Question: I'm having a number of slow prefetch queries in LLBL. Here's a simplified version of the generated SQL:
'''
SELECT DISTINCT
Column1
FROM
Table1
WHERE
Table1.Table2ID IN
(
SELECT Table2.Table2ID AS Table2ID
FROM
Table2
INNER JOIN Table1 ON Table2.Table2ID=Table1.Table2ID
INNER JOIN
(
SELECT DISTINCT
Table1.Table2ID AS Table2ID,
MAX(Table1.EffectiveDate) AS EffectiveDate
FROM Table1
WHERE Table1.EffectiveDate <= '2012-01-03 00:00:00:000'
GROUP BY Table1.Table2ID
) MaxEffective
ON
MaxEffective.Table2ID = Table1.Table2ID
AND MaxEffective.EffectiveDate = Table1.EffectiveDate
)
'''
What I'm finding is that the subquery executes fast and if I replace that subquery with the actual results, the outer query is fast. But together, they are slow.
I have ran the Database Engine Tuning Adviser which helped a bit, but it's still quite slow.
I'm not very skilled in understanding the execution plans, but it appears the vast majority of time is spent doing an index seek on Table1.
I expected this to run faster since it's a non-correlated subquery. Is there something I'm just not seeing?
If it were just straight SQL, I'd rewrite the query and do a join, but I'm pretty much stuck with LLBL. Are there any settings I can use to force it to do a join? Is there a reason SQL Server isn't generating the same execution plan as it does for a join?
Edit for actual query...
'''
SELECT DISTINCT
ResidentialComponentValues.ResidentialComponentValueID AS ResidentialComponentValueId,
ResidentialComponentValues.ResidentialComponentTypeID AS ResidentialComponentTypeId,
ResidentialComponentValues.Value,
ResidentialComponentValues.Story,
ResidentialComponentValues.LastUpdated,
ResidentialComponentValues.LastUpdatedBy,
ResidentialComponentValues.ConcurrencyTimestamp,
ResidentialComponentValues.EffectiveDate,
ResidentialComponentValues.DefaultQuantity
FROM
ResidentialComponentValues
WHERE
ResidentialComponentValues.ResidentialComponentTypeID IN
(
SELECT ResidentialComponentTypes.ResidentialComponentTypeID AS ResidentialComponentTypeId
FROM
ResidentialComponentTypes INNER JOIN ResidentialComponentValues
ON ResidentialComponentTypes.ResidentialComponentTypeID=ResidentialComponentValues.ResidentialComponentTypeID
INNER JOIN
(
SELECT DISTINCT
ResidentialComponentValues.ResidentialComponentTypeID AS ResidentialComponentTypeId,
MAX(ResidentialComponentValues.EffectiveDate) AS EffectiveDate
FROM ResidentialComponentValues
WHERE ResidentialComponentValues.EffectiveDate <= '2012-01-03 00:00:00:000'
GROUP BY ResidentialComponentValues.ResidentialComponentTypeID
) LPA_E1
ON
LPA_E1.ResidentialComponentTypeId = ResidentialComponentValues.ResidentialComponentTypeID
AND LPA_E1.EffectiveDate = ResidentialComponentValues.EffectiveDate
)
'''
Edit for create statements:
'''
/****** Object: Table [dbo].[ResidentialComponentTypes] Script Date: 01/03/2012 13:49:06 ******/
SET ANSI_NULLS ON
GO
SET QUOTED_IDENTIFIER ON
GO
SET ANSI_PADDING ON
GO
CREATE TABLE [dbo].[ResidentialComponentTypes](
[ResidentialComponentTypeID] [int] IDENTITY(1,1) NOT NULL,
<URL> NOT NULL,
[LastUpdated] [datetime] NOT NULL,
<URL> NOT NULL,
[ConcurrencyTimestamp] [timestamp] NOT NULL,
[Active] [bit] NOT NULL,
CONSTRAINT [PK_ResidentialComponentTypes] PRIMARY KEY CLUSTERED
(
[ResidentialComponentTypeID] ASC
)WITH (PAD_INDEX = OFF, STATISTICS_NORECOMPUTE = OFF, IGNORE_DUP_KEY = OFF, ALLOW_ROW_LOCKS = ON, ALLOW_PAGE_LOCKS = ON) ON [PRIMARY]
) ON [PRIMARY]
GO
SET ANSI_PADDING OFF
GO
/****** Object: Table [dbo].[ResidentialComponentValues] Script Date: 01/03/2012 13:49:06 ******/
SET ANSI_NULLS ON
GO
SET QUOTED_IDENTIFIER ON
GO
SET ANSI_PADDING ON
GO
CREATE TABLE [dbo].[ResidentialComponentValues](
[ResidentialComponentValueID] [int] IDENTITY(1,1) NOT NULL,
[ResidentialComponentTypeID] [int] NOT NULL,
<URL> NOT NULL,
<URL> NOT NULL,
[LastUpdated] [datetime] NOT NULL,
<URL> NOT NULL,
[ConcurrencyTimestamp] [timestamp] NOT NULL,
[EffectiveDate] [datetime] NOT NULL,
[DefaultQuantity] [int] NOT NULL,
CONSTRAINT [PK_ResidentialComponentPrices] PRIMARY KEY CLUSTERED
(
[ResidentialComponentValueID] ASC
)WITH (PAD_INDEX = OFF, STATISTICS_NORECOMPUTE = OFF, IGNORE_DUP_KEY = OFF, ALLOW_ROW_LOCKS = ON, ALLOW_PAGE_LOCKS = ON) ON [PRIMARY]
) ON [PRIMARY]
GO
SET ANSI_PADDING OFF
GO
CREATE NONCLUSTERED INDEX [_dta_index_ResidentialComponentValues_71_56543435__K1] ON [dbo].[ResidentialComponentValues]
(
[ResidentialComponentValueID] ASC
)WITH (PAD_INDEX = OFF, STATISTICS_NORECOMPUTE = OFF, SORT_IN_TEMPDB = OFF, IGNORE_DUP_KEY = OFF, DROP_EXISTING = OFF, ONLINE = OFF, ALLOW_ROW_LOCKS = ON, ALLOW_PAGE_LOCKS = ON) ON [PRIMARY]
GO
CREATE NONCLUSTERED INDEX [_dta_index_ResidentialComponentValues_71_56543435__K1_2_3_4_5_6_7_8_9] ON [dbo].[ResidentialComponentValues]
(
[ResidentialComponentValueID] ASC
)
INCLUDE ( [ResidentialComponentTypeID],
[Value],
[Story],
[LastUpdated],
[LastUpdatedBy],
[ConcurrencyTimestamp],
[EffectiveDate],
[DefaultQuantity]) WITH (PAD_INDEX = OFF, STATISTICS_NORECOMPUTE = OFF, SORT_IN_TEMPDB = OFF, IGNORE_DUP_KEY = OFF, DROP_EXISTING = OFF, ONLINE = OFF, ALLOW_ROW_LOCKS = ON, ALLOW_PAGE_LOCKS = ON) ON [PRIMARY]
GO
CREATE NONCLUSTERED INDEX [_dta_index_ResidentialComponentValues_71_56543435__K2_K1] ON [dbo].[ResidentialComponentValues]
(
[ResidentialComponentTypeID] ASC,
[ResidentialComponentValueID] ASC
)WITH (PAD_INDEX = OFF, STATISTICS_NORECOMPUTE = OFF, SORT_IN_TEMPDB = OFF, IGNORE_DUP_KEY = OFF, DROP_EXISTING = OFF, ONLINE = OFF, ALLOW_ROW_LOCKS = ON, ALLOW_PAGE_LOCKS = ON) ON [PRIMARY]
GO
CREATE NONCLUSTERED INDEX [_dta_index_ResidentialComponentValues_71_56543435__K2_K8_K1] ON [dbo].[ResidentialComponentValues]
(
[ResidentialComponentTypeID] ASC,
[EffectiveDate] ASC,
[ResidentialComponentValueID] ASC
)WITH (PAD_INDEX = OFF, STATISTICS_NORECOMPUTE = OFF, SORT_IN_TEMPDB = OFF, IGNORE_DUP_KEY = OFF, DROP_EXISTING = OFF, ONLINE = OFF, ALLOW_ROW_LOCKS = ON, ALLOW_PAGE_LOCKS = ON) ON [PRIMARY]
GO
CREATE NONCLUSTERED INDEX [_dta_index_ResidentialComponentValues_71_56543435__K2_K8_K1_3_4_5_6_7_9] ON [dbo].[ResidentialComponentValues]
(
[ResidentialComponentTypeID] ASC,
[EffectiveDate] ASC,
[ResidentialComponentValueID] ASC
)
INCLUDE ( [Value],
[Story],
[LastUpdated],
[LastUpdatedBy],
[ConcurrencyTimestamp],
[DefaultQuantity]) WITH (PAD_INDEX = OFF, STATISTICS_NORECOMPUTE = OFF, SORT_IN_TEMPDB = OFF, IGNORE_DUP_KEY = OFF, DROP_EXISTING = OFF, ONLINE = OFF, ALLOW_ROW_LOCKS = ON, ALLOW_PAGE_LOCKS = ON) ON [PRIMARY]
GO
/****** Object: ForeignKey [FK_ResidentialComponentValues_ResidentialComponentTypes] Script Date: 01/03/2012 13:49:06 ******/
ALTER TABLE [dbo].[ResidentialComponentValues] WITH CHECK ADD CONSTRAINT [FK_ResidentialComponentValues_ResidentialComponentTypes] FOREIGN KEY([ResidentialComponentTypeID])
REFERENCES [dbo].[ResidentialComponentTypes] ([ResidentialComponentTypeID])
GO
ALTER TABLE [dbo].[ResidentialComponentValues] CHECK CONSTRAINT [FK_ResidentialComponentValues_ResidentialComponentTypes]
GO
'''

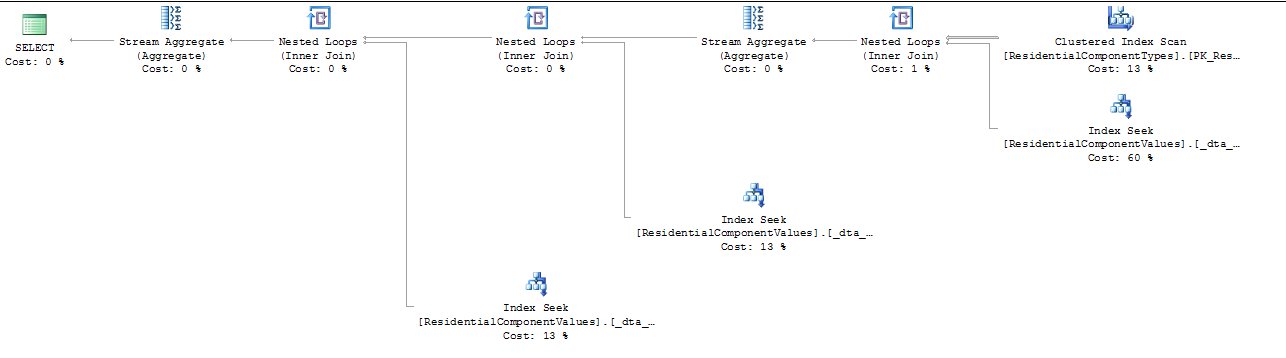
Answer: It's not clear to me from reading your queries what you're actually trying to achieve. Is your outer query trying to select only the most recently effective ResidentialComponentValues records for each ResidentialComponentType?
The 'DISTINCT' on the inner-most query seems unnecessary and may cause the database some difficulty in optimizing the query. You're only selecting 2 columns, and you are grouping by one and aggregating the other, therefore I'm sure that the results will already be distinct. You're not helping the database execute this query more efficiently by specifying 'DISTINCT', though perhaps the query optimizer would ignore it.
Similarly, the first 'INNER JOIN' to ResidentialComponentValues on the inner query seems like it is unnecessary.
The 'ON' condition for your second 'INNER JOIN' in your subquery (shown below) confuses me. It seems like this is simply joining your LPA_E1 result with the ResidentialComponentValues table from the first 'INNER JOIN' in your subquery, but I think what you're really trying to do is join it with the ResidentialComponentValues table from the outer query.
'''
ON
LPA_E1.ResidentialComponentTypeId = ResidentialComponentValues.ResidentialComponentTypeID
AND LPA_E1.EffectiveDate = ResidentialComponentValues.EffectiveDate
'''
---
My guess is that below is the query that you really want, though I don't think that it produces the same results as your original. This selects only the most recently effective ResidentialComponentValue records for each ResidentialComponentType.
'''
declare @endDate datetime
set @endDate = '2012-01-03 00:00:00:000'
SELECT
ResidentialComponentValues.ResidentialComponentValueID AS ResidentialComponentValueId,
ResidentialComponentValues.ResidentialComponentTypeID AS ResidentialComponentTypeId,
ResidentialComponentValues.Value,
ResidentialComponentValues.Story,
ResidentialComponentValues.LastUpdated,
ResidentialComponentValues.LastUpdatedBy,
ResidentialComponentValues.ConcurrencyTimestamp,
ResidentialComponentValues.EffectiveDate,
ResidentialComponentValues.DefaultQuantity
FROM
ResidentialComponentValues
WHERE
-- the effective date for this ResidentialComponentValue record has already passed
ResidentialComponentValues.EffectiveDate <= @endDate
-- and there does not exist any other ResidentialComponentValue record for the same ResidentialComponentType that is effective more recently
and not exists (
select 1
from ResidentialComponentValues LPA_E1
where
LPA_E1.ResidentialComponentTypeID = ResidentialComponentValues.ResidentialComponentTypeID
and LPA_E1.EffectiveDate <= @endDate
and LPA_E1.EffectiveDate > ResidentialComponentValues.EffectiveDate
)
'''
Side Note: My guess is that this query would benefit from a 2-column index on the ResidentialComponentValues table for columns (ResidentialComponentTypeID, EffectiveDate).
---
Additionally, I think that this query shown below will probably produce the same results as your original, and my guess is that it will execute faster.
'''
SELECT
ResidentialComponentValues.ResidentialComponentValueID AS ResidentialComponentValueId,
ResidentialComponentValues.ResidentialComponentTypeID AS ResidentialComponentTypeId,
ResidentialComponentValues.Value,
ResidentialComponentValues.Story,
ResidentialComponentValues.LastUpdated,
ResidentialComponentValues.LastUpdatedBy,
ResidentialComponentValues.ConcurrencyTimestamp,
ResidentialComponentValues.EffectiveDate,
ResidentialComponentValues.DefaultQuantity
FROM
ResidentialComponentValues
WHERE
-- show any ResidentialComponentValue records where there is any other currently effective ResidentialComponentValue record for the same ResidentialComponentType
exists (
select 1
from ResidentialComponentValues LPA_E1
where
LPA_E1.ResidentialComponentTypeID = ResidentialComponentValues.ResidentialComponentTypeID
and LPA_E1.EffectiveDate <= @endDate
)
'''
---
Given the following test data, the first query returns records 2 and 4. The second query returns records 1, 2, 3, 4, and 5.
'''
insert into ResidentialComponentTypes values (1)
insert into ResidentialComponentTypes values (2)
insert into ResidentialComponentTypes values (3)
insert into ResidentialComponentValues (ResidentialComponentValueID, ResidentialComponentTypeID, Value, Story, LastUpdated, LastUpdatedBy, EffectiveDate, DefaultQuantity)
select 1, 1, 'One', 'Blah', getdate(), 'Blah', '2012-01-01', 1
union all select 2, 1, 'Two', 'Blah', getdate(), 'Blah', '2012-01-02', 1
union all select 3, 1, 'Three', 'Blah', getdate(), 'Blah', '2012-01-04', 1
union all select 4, 2, 'Four', 'Blah', getdate(), 'Blah', '2012-01-02', 1
union all select 5, 2, 'Five', 'Blah', getdate(), 'Blah', '2012-01-04', 1
union all select 6, 3, 'Six', 'Blah', getdate(), 'Blah', '2012-01-04', 1
'''